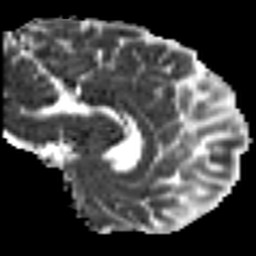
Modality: MD
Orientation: sagittal
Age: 38
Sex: male
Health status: ill
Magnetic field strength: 3 T
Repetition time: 8.4 s
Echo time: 0.0926 s